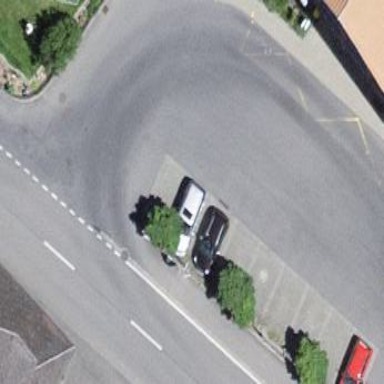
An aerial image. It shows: Parking area with surface.